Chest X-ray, AP view. Patient: 43 years old, sex F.
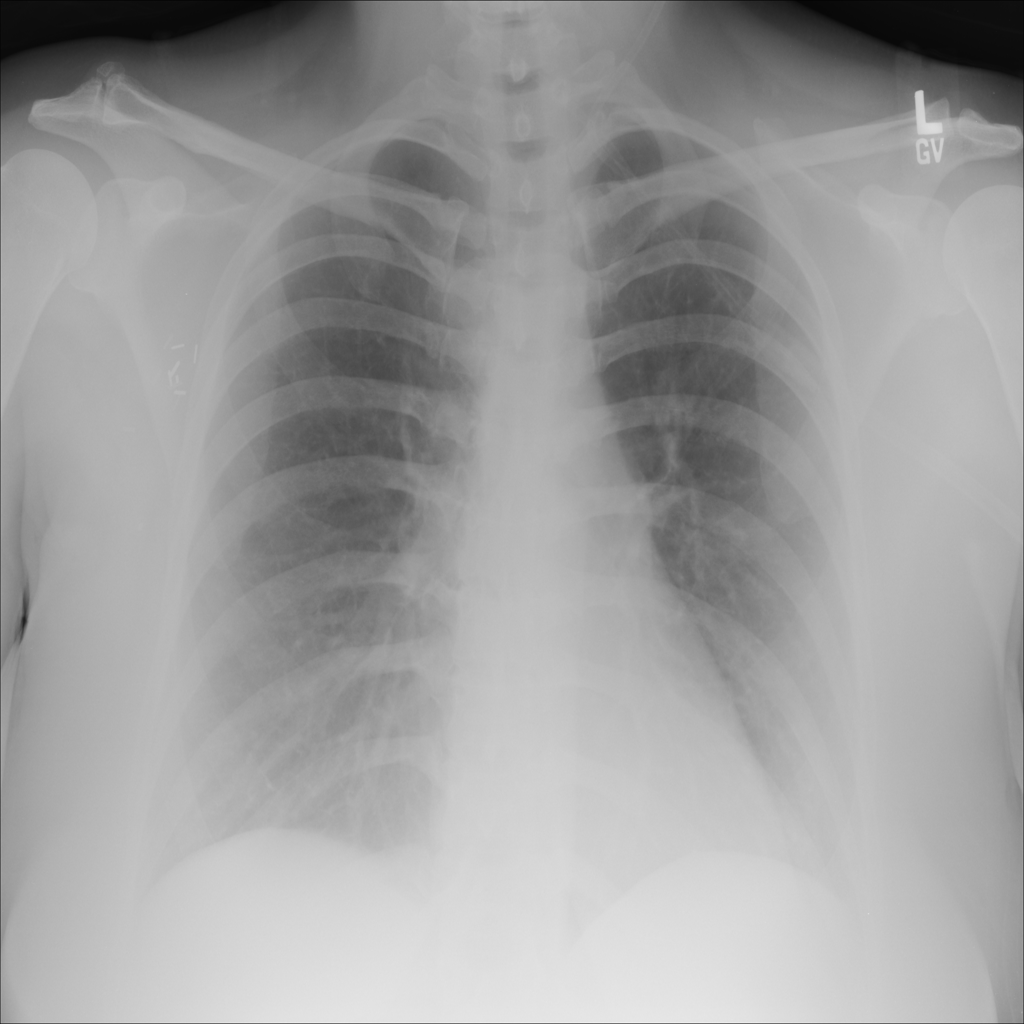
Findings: No Finding